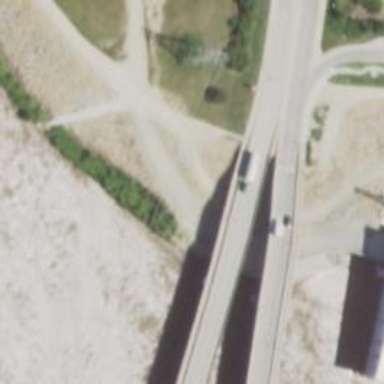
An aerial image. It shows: Trunk highway bridge.